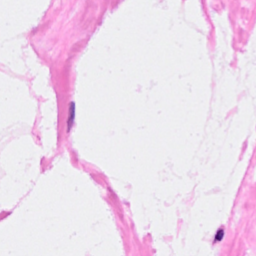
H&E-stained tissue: Breast